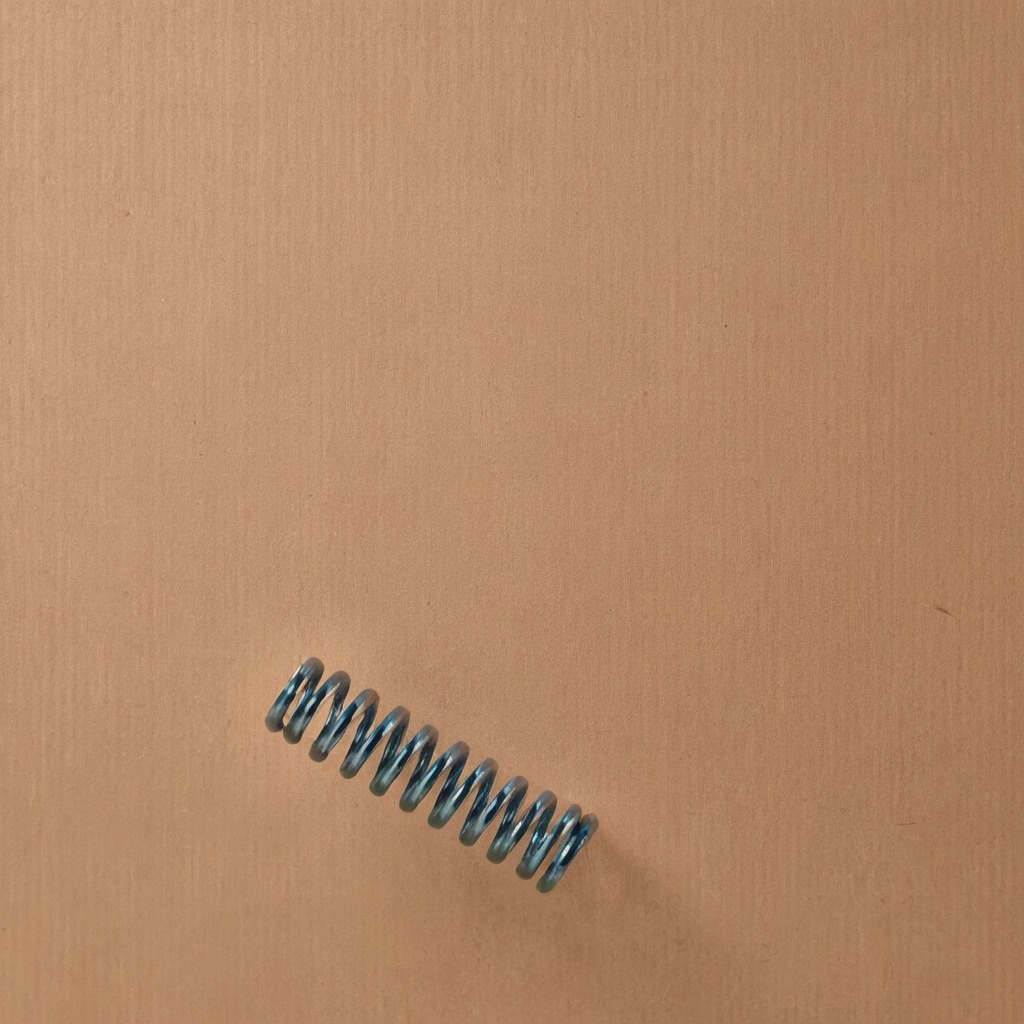
A coiled metal spring is lying on a clean dry cardboard box surface in an outdoor workshop during daytime bright natural light soft shadows slightly creased but